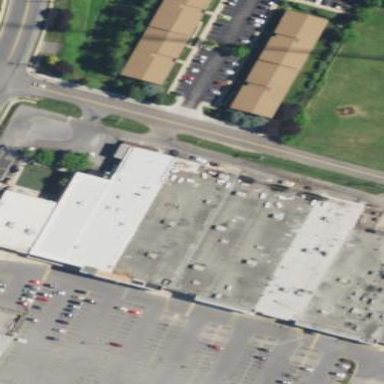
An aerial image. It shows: Retail building.